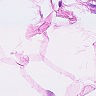
Metastatic tissue present: no